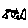
Label: triangle